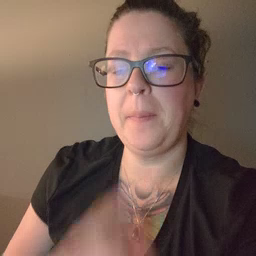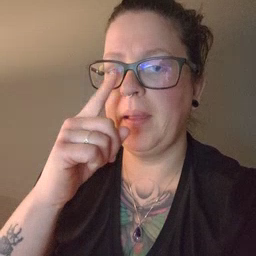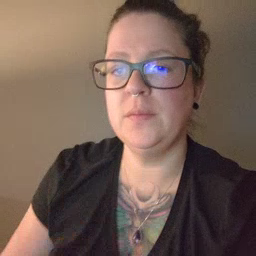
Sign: mouse